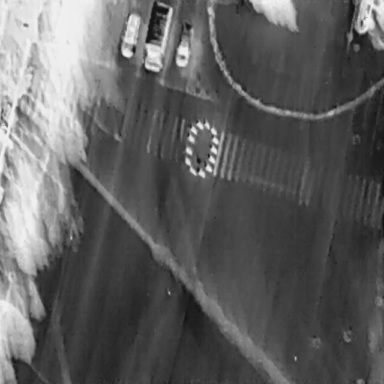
There are three objects shown in the infrared image, including two Cars, and an OtherVehicle.